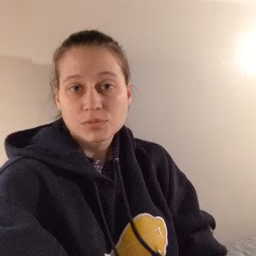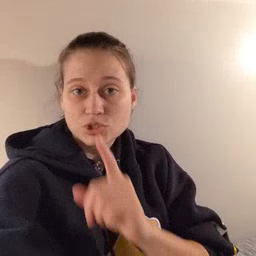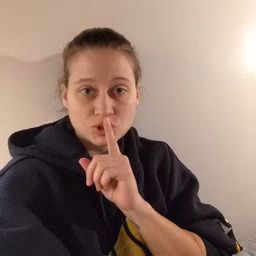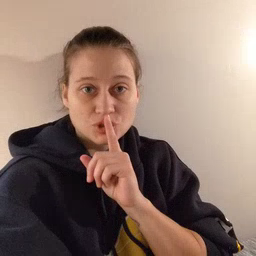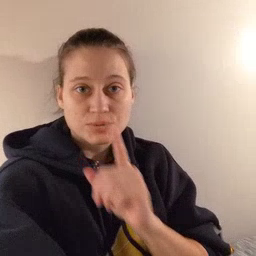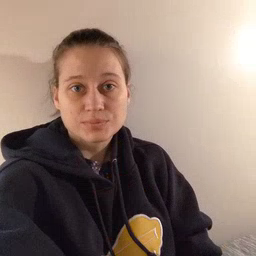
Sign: shhh